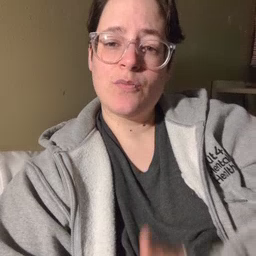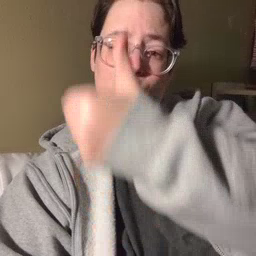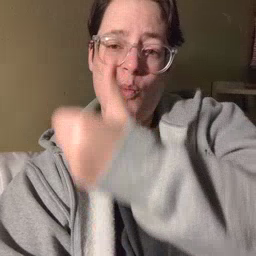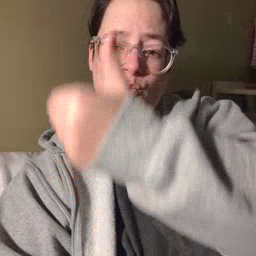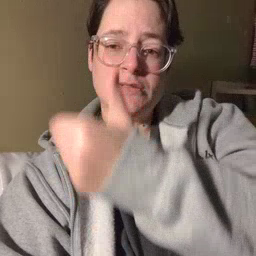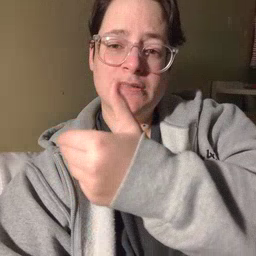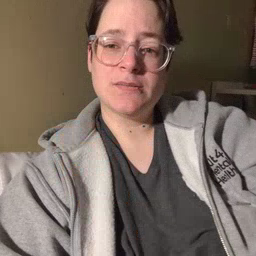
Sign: glasswindow